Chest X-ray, PA view. Patient: 62 years old, sex M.
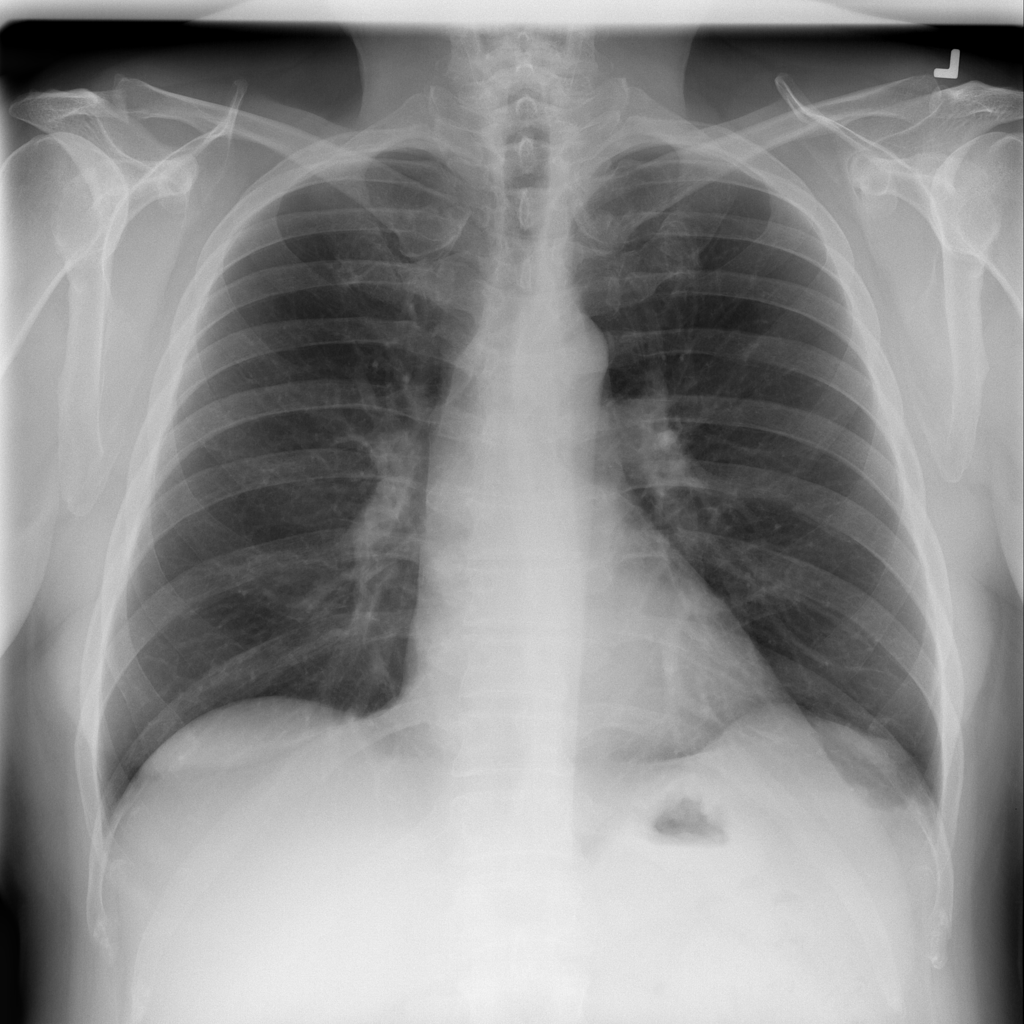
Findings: No Finding